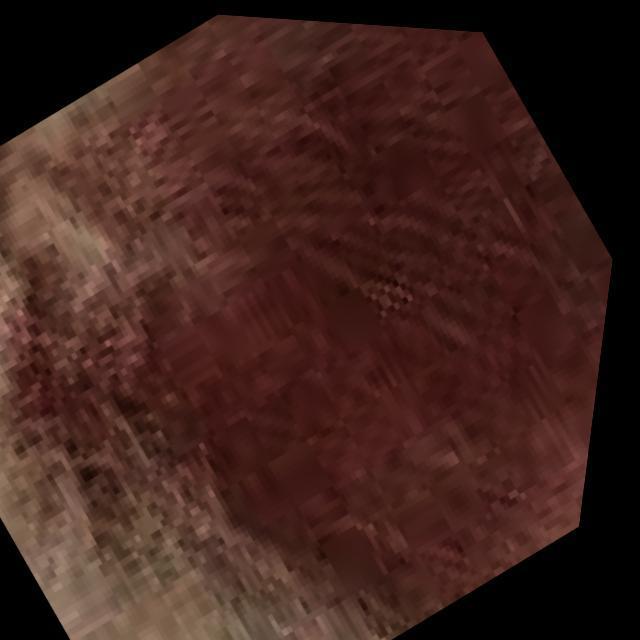
Canine fungal skin infection — characterized by alopecia, scaling, crusting, and circular lesions. Common agents include Malassezia and Candida species.